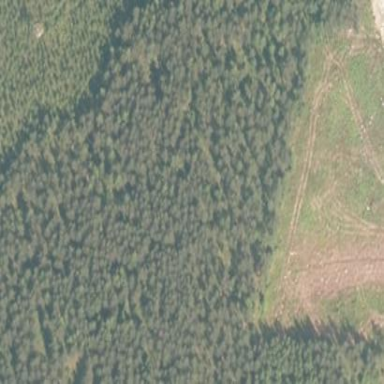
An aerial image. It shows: Clearcut area with scrub vegetation.